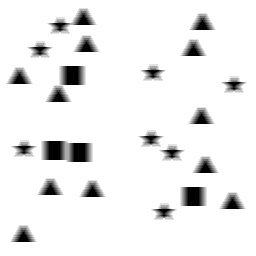
Squares: 4
Triangles: 12
Stars: 8
Total shapes: 24